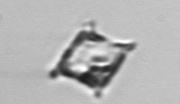
Label: Eucampia